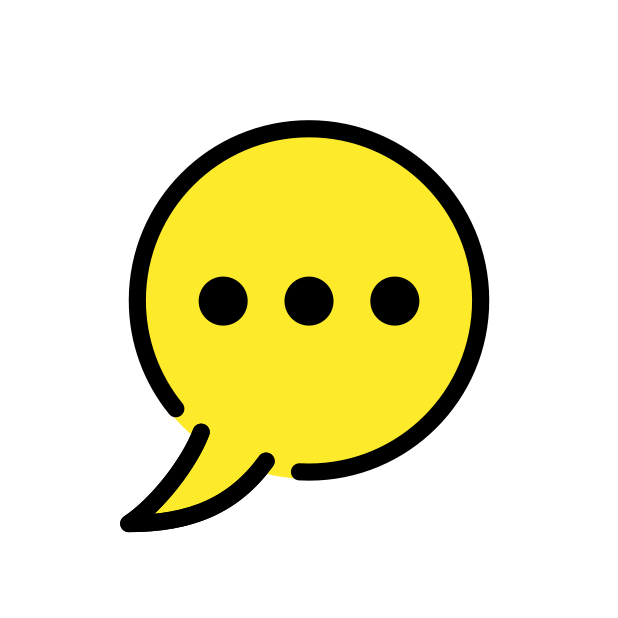
comment